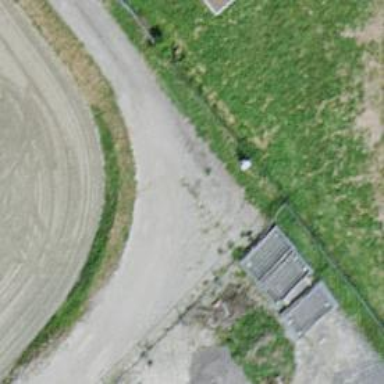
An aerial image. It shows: Track with grade 2 tracktype.